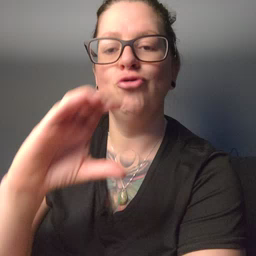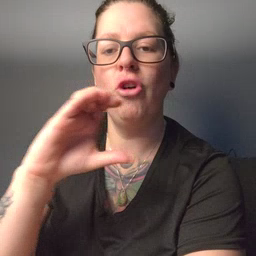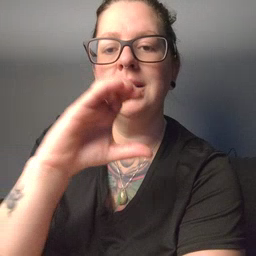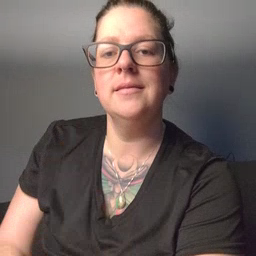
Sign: chocolate